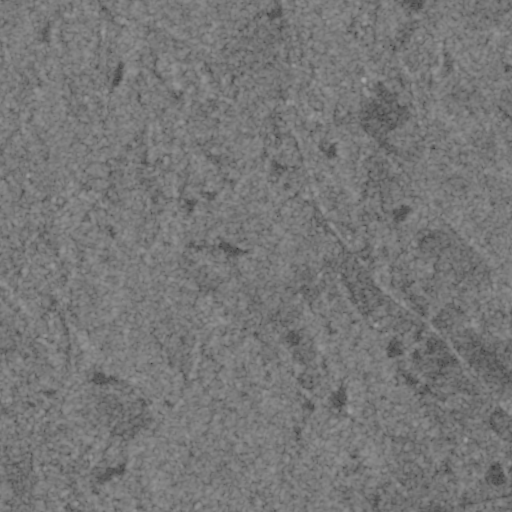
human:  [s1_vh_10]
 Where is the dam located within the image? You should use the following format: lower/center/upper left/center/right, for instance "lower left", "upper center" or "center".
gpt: The dam is located in the lower left of the image.
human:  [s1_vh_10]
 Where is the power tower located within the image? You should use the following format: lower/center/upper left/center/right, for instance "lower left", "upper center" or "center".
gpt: The power tower is located in the lower right of the image.
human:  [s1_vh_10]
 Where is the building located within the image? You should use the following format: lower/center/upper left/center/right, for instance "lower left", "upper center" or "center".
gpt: There is no building in the image.

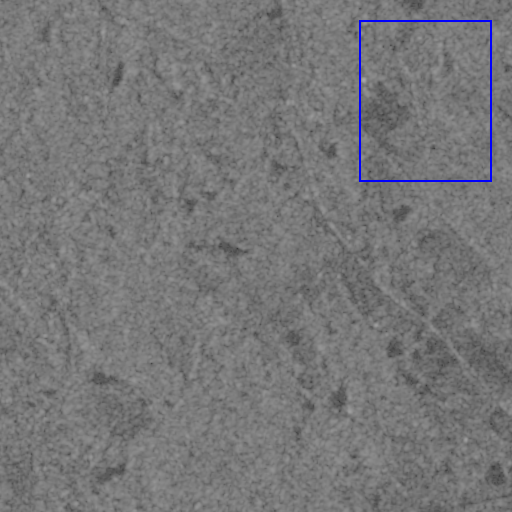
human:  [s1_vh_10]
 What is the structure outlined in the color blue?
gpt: The structure outlined in blue is a crop field.
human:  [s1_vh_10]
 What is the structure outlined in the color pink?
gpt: There is no pink outline.